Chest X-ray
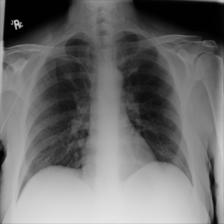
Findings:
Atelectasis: negative
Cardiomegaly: negative
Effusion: negative
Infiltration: negative
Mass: negative
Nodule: positive
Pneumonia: negative
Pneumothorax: negative
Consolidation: negative
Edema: negative
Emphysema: negative
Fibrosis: negative
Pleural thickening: negative
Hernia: negative